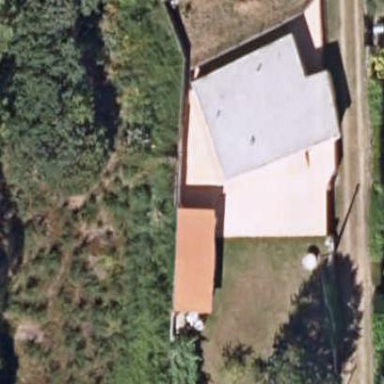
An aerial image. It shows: Simple and straightforward house.